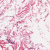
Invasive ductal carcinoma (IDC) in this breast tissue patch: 0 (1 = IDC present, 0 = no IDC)